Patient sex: M
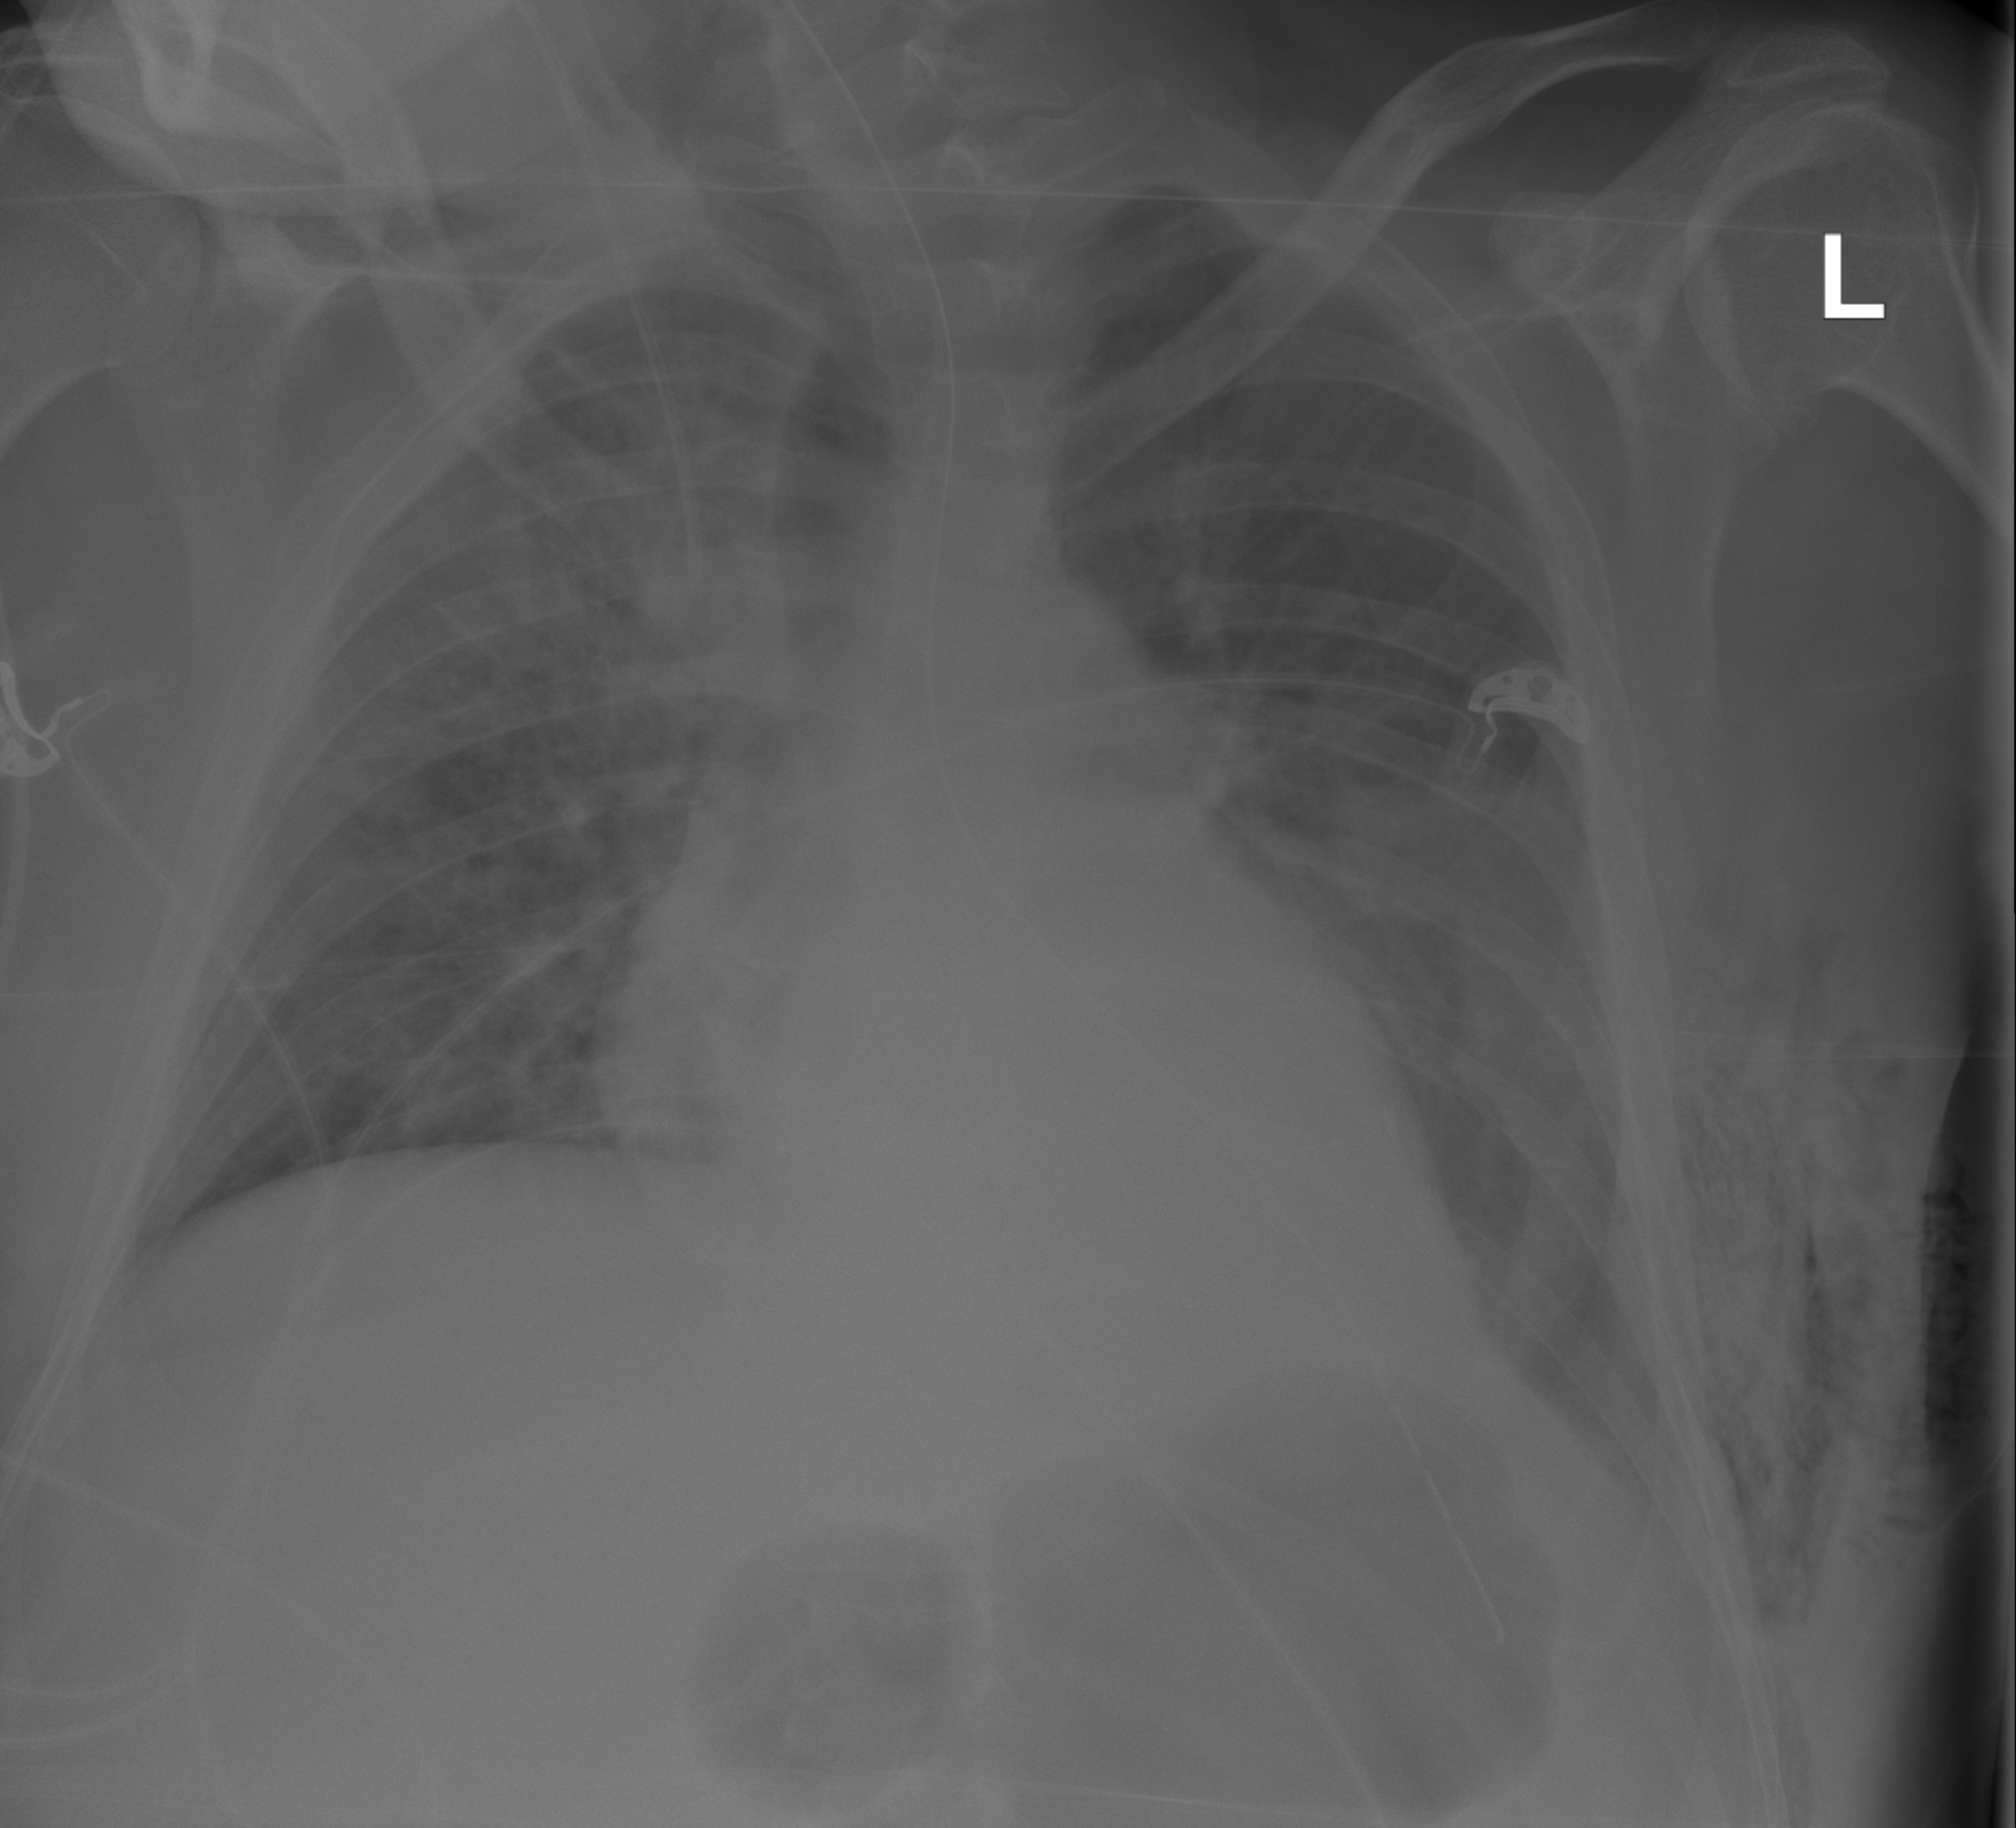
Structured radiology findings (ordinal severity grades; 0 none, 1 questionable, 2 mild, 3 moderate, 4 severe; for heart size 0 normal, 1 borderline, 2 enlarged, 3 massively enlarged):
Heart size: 0
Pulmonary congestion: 0
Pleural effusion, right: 0
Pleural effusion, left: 2
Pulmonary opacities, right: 3
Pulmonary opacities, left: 0
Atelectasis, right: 2
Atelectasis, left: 2